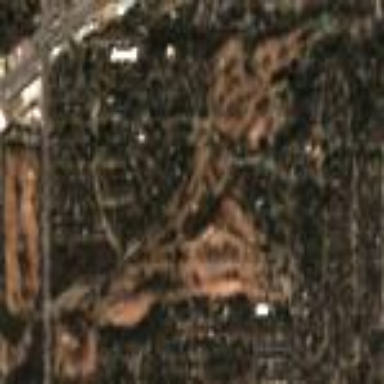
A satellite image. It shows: Golf course surrounded by greenery.